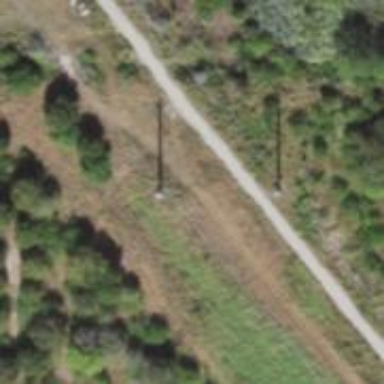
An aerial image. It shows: Power pole.